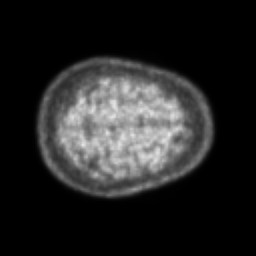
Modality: PET
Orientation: axial
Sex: female
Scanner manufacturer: ge